Field crop: maize
Growth stage: 1
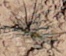
Species: lolium